Interaction volume radius: 5 \u00c5
Interaction volume height: 35 \u00c5
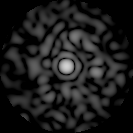
Disorder parameter: 0.7974